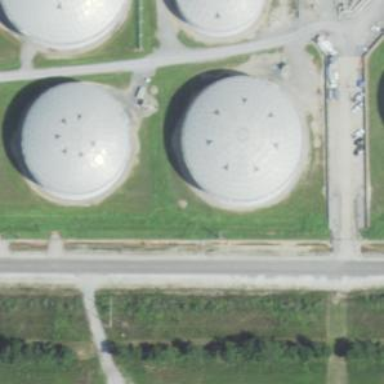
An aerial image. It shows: Storage tank that is man-made.